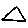
Label: triangle